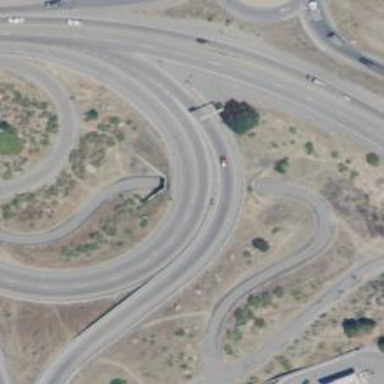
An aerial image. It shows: Trunk link highway.